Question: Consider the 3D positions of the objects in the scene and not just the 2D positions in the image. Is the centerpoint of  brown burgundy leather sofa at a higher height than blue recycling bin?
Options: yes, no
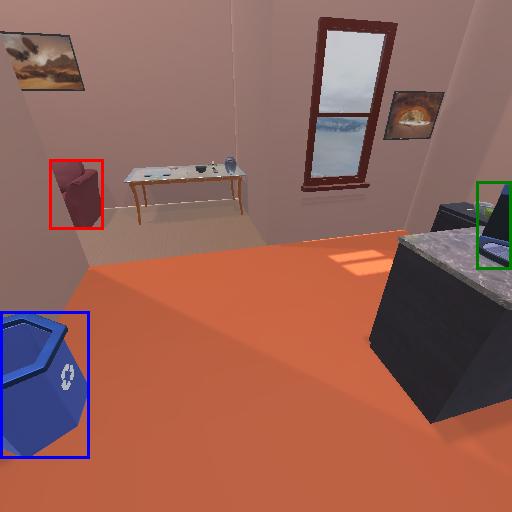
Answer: yes